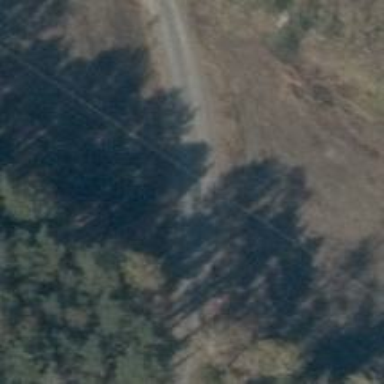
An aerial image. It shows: Asphalt track with grade1 tracktype.